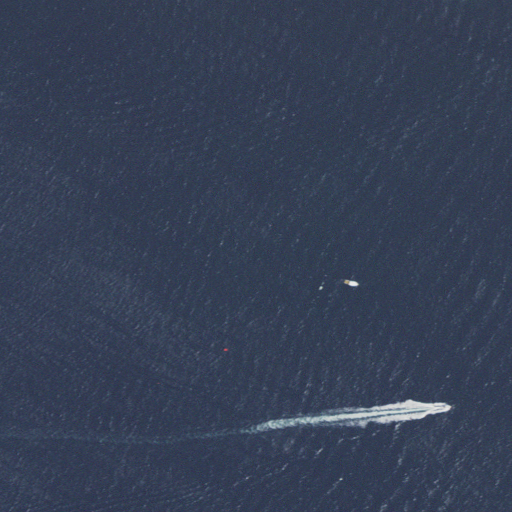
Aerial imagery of island in Massachusetts named Webber Rock containing only open water